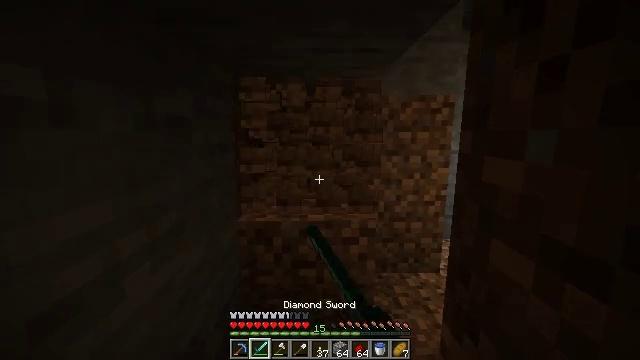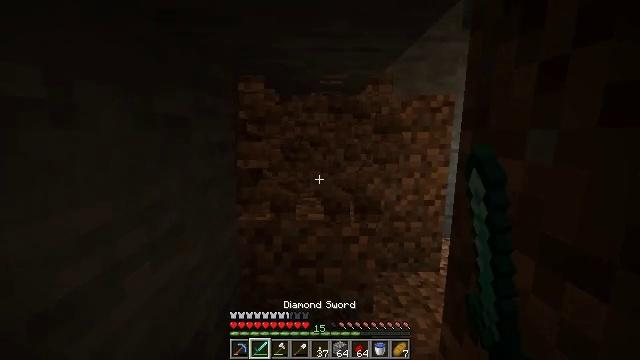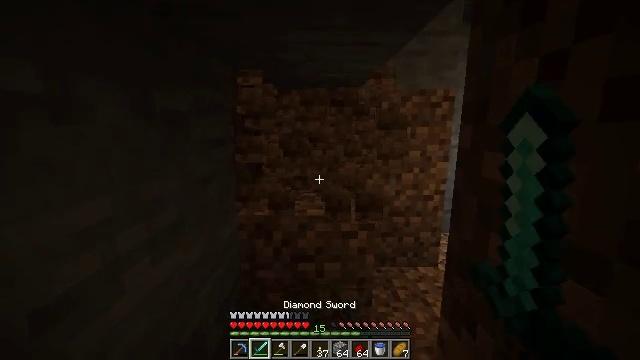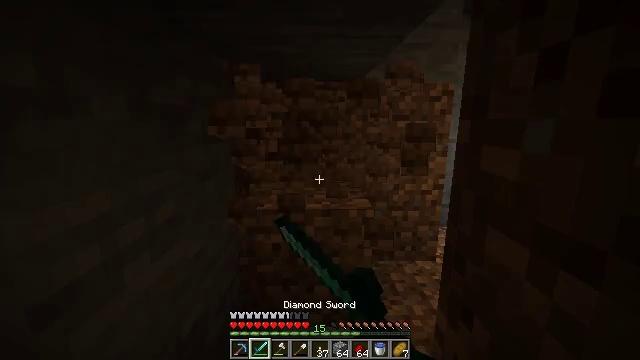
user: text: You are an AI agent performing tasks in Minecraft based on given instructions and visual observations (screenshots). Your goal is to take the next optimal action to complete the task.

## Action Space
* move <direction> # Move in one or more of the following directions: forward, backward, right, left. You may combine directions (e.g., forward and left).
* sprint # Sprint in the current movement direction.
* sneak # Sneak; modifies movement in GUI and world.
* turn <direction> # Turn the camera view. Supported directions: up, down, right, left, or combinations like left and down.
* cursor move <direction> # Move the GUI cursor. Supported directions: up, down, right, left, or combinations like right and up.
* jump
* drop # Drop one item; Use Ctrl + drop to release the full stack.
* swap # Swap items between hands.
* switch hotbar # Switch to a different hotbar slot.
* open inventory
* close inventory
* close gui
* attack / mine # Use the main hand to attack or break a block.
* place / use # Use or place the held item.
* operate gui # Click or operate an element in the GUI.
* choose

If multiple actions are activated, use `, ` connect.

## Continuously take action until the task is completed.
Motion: motion action
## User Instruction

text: Break the dirt block.
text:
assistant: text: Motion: attack / mine
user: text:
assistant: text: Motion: turn down, attack / mine
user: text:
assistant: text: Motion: turn down, attack / mine
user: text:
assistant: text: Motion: attack / mine